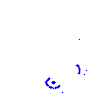
Particle: proton